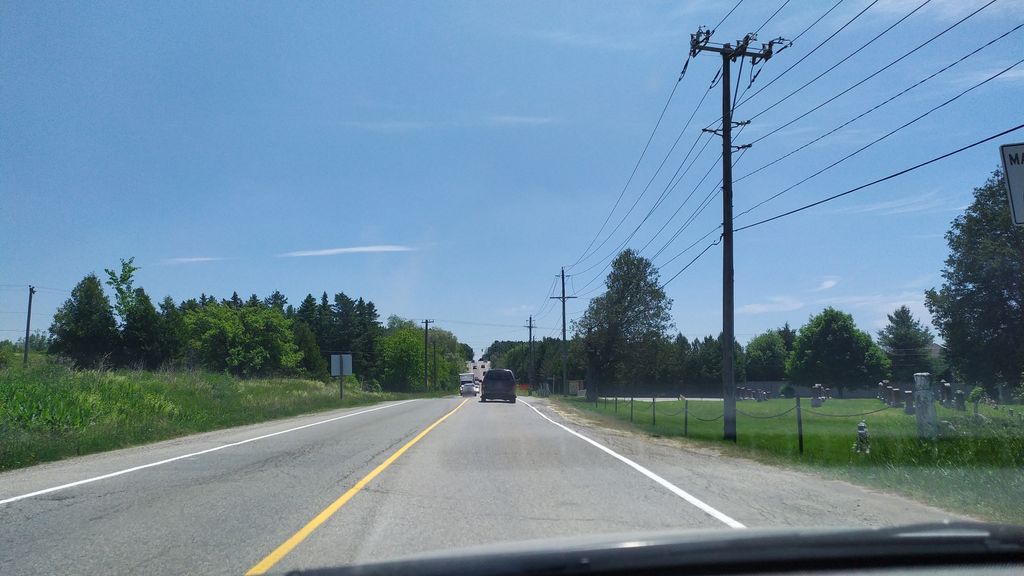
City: kitchener-waterloo